Interaction volume radius: 5 \u00c5
Interaction volume height: 10 \u00c5
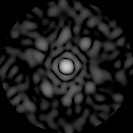
Disorder parameter: 0.8726